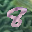
Label: 8